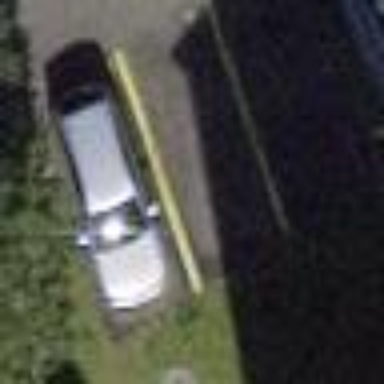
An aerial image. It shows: Parking available on the street side.